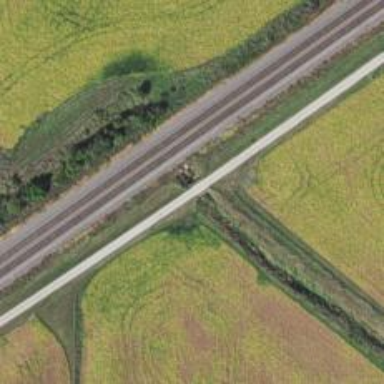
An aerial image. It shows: Service road that crosses over bridge.